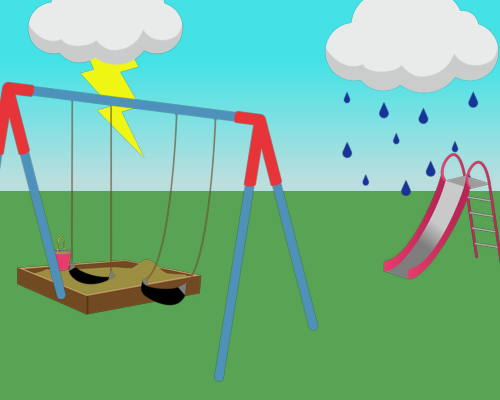
large rain cloud on the right a lightning cloud left at the left a large swing set in the middle and a small sandbox in back of swing